RGB frame:
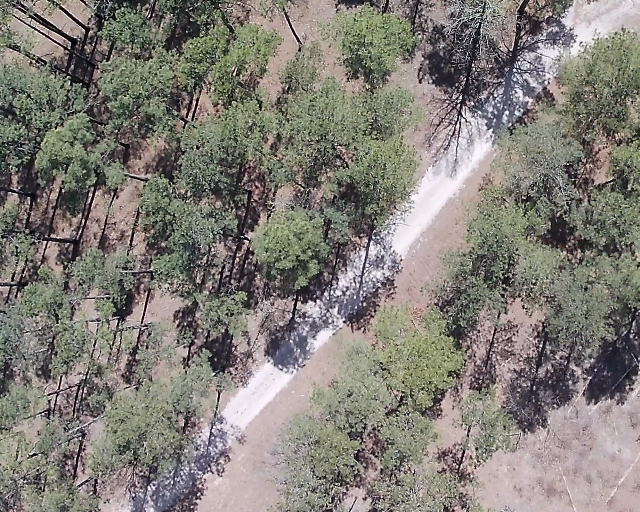
Thermal frame:
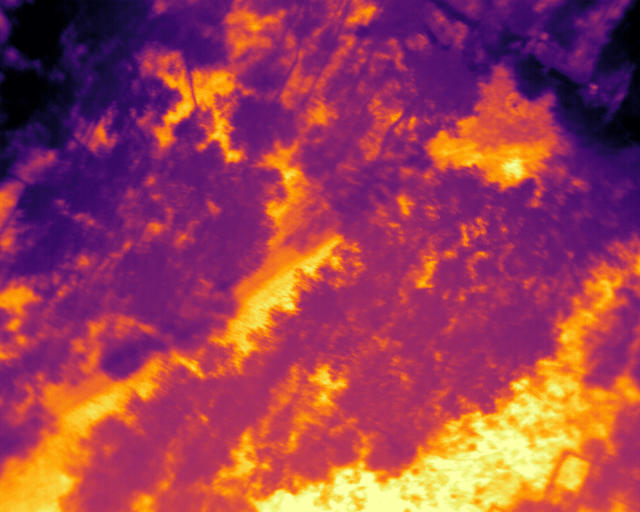
Captured: 2026-02-27 02:38:26
Pixels at or above 80 °C: 0 (fraction of frame: 0)